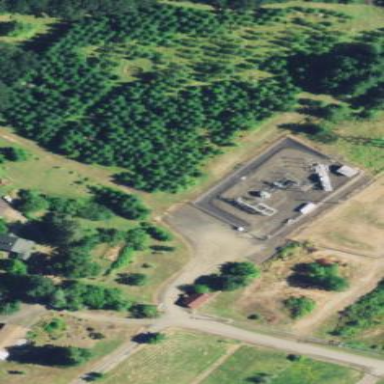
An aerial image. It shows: Power substation enclosed by fence.